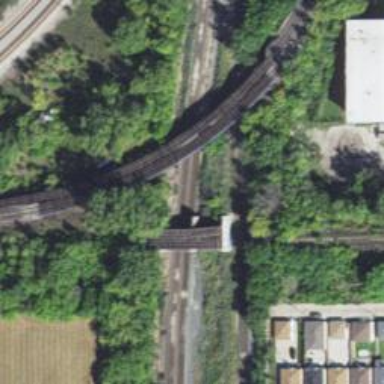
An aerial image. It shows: Abandoned railway bridge.